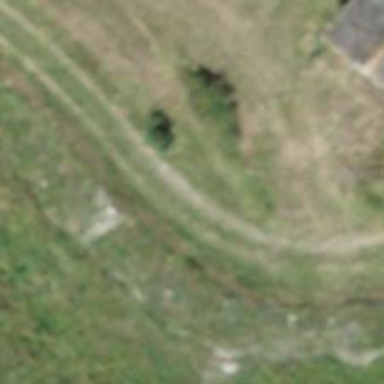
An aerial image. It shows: Unpaved track road.